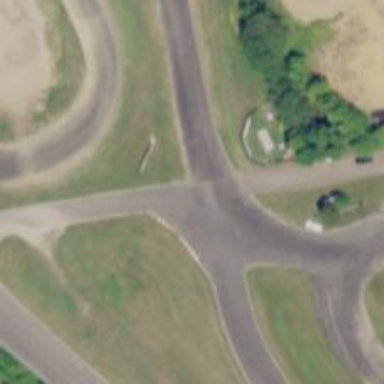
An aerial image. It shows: Raceway for motor sports.